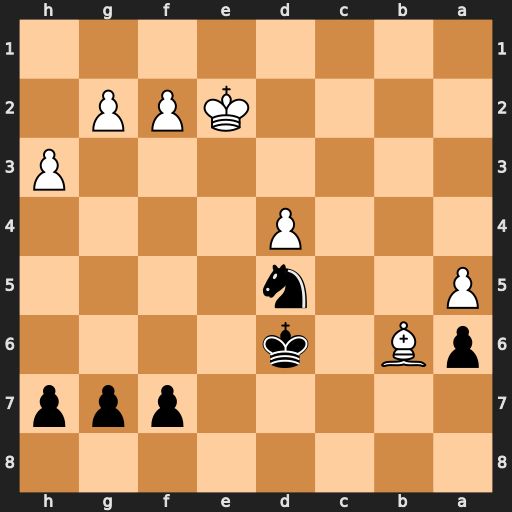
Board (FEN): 8/5ppp/pB1k4/P2n4/3P4/7P/4KPP1/8
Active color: b
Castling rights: -
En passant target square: -
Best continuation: Nxb6 axb6 Kc6